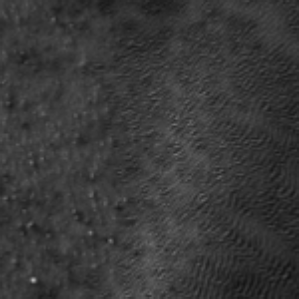
Label: frost